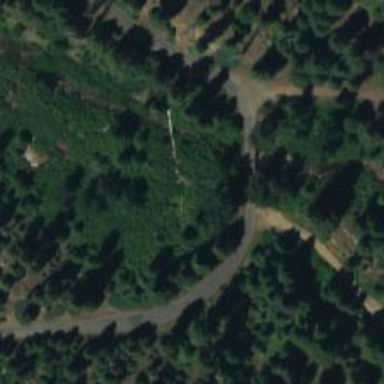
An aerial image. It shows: Unclassified road on bridge.